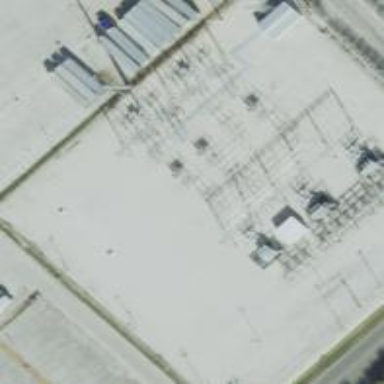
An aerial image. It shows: Switch used for power control.